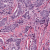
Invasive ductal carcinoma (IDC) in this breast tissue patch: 1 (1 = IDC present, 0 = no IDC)